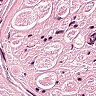
Metastatic tissue present: no